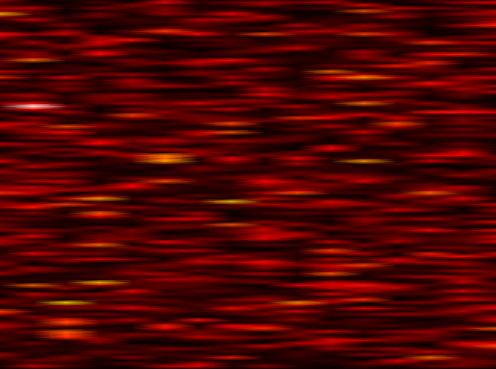
Label: OFDM